Interaction volume radius: 10 \u00c5
Interaction volume height: 10 \u00c5
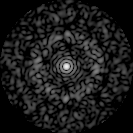
Disorder parameter: 0.8617